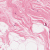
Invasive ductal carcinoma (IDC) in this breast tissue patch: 0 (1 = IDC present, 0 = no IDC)